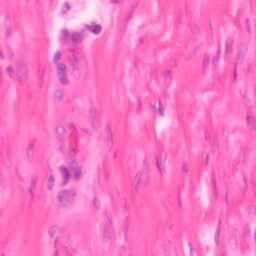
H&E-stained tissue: Colon